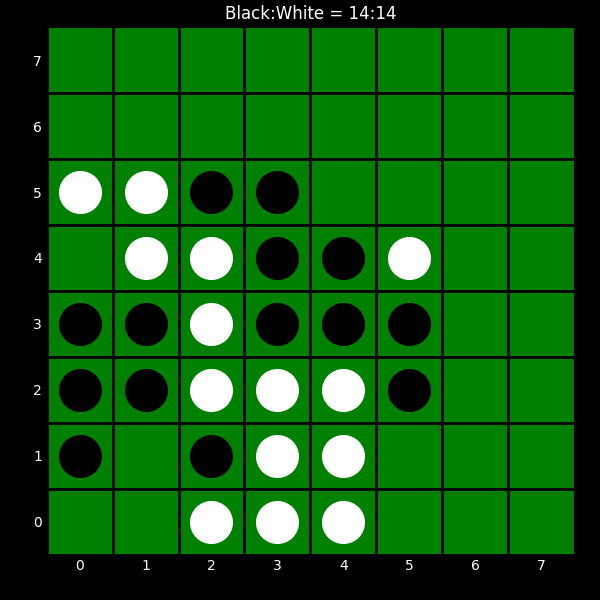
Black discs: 14
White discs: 14